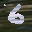
Label: 6